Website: macys
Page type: billing-address
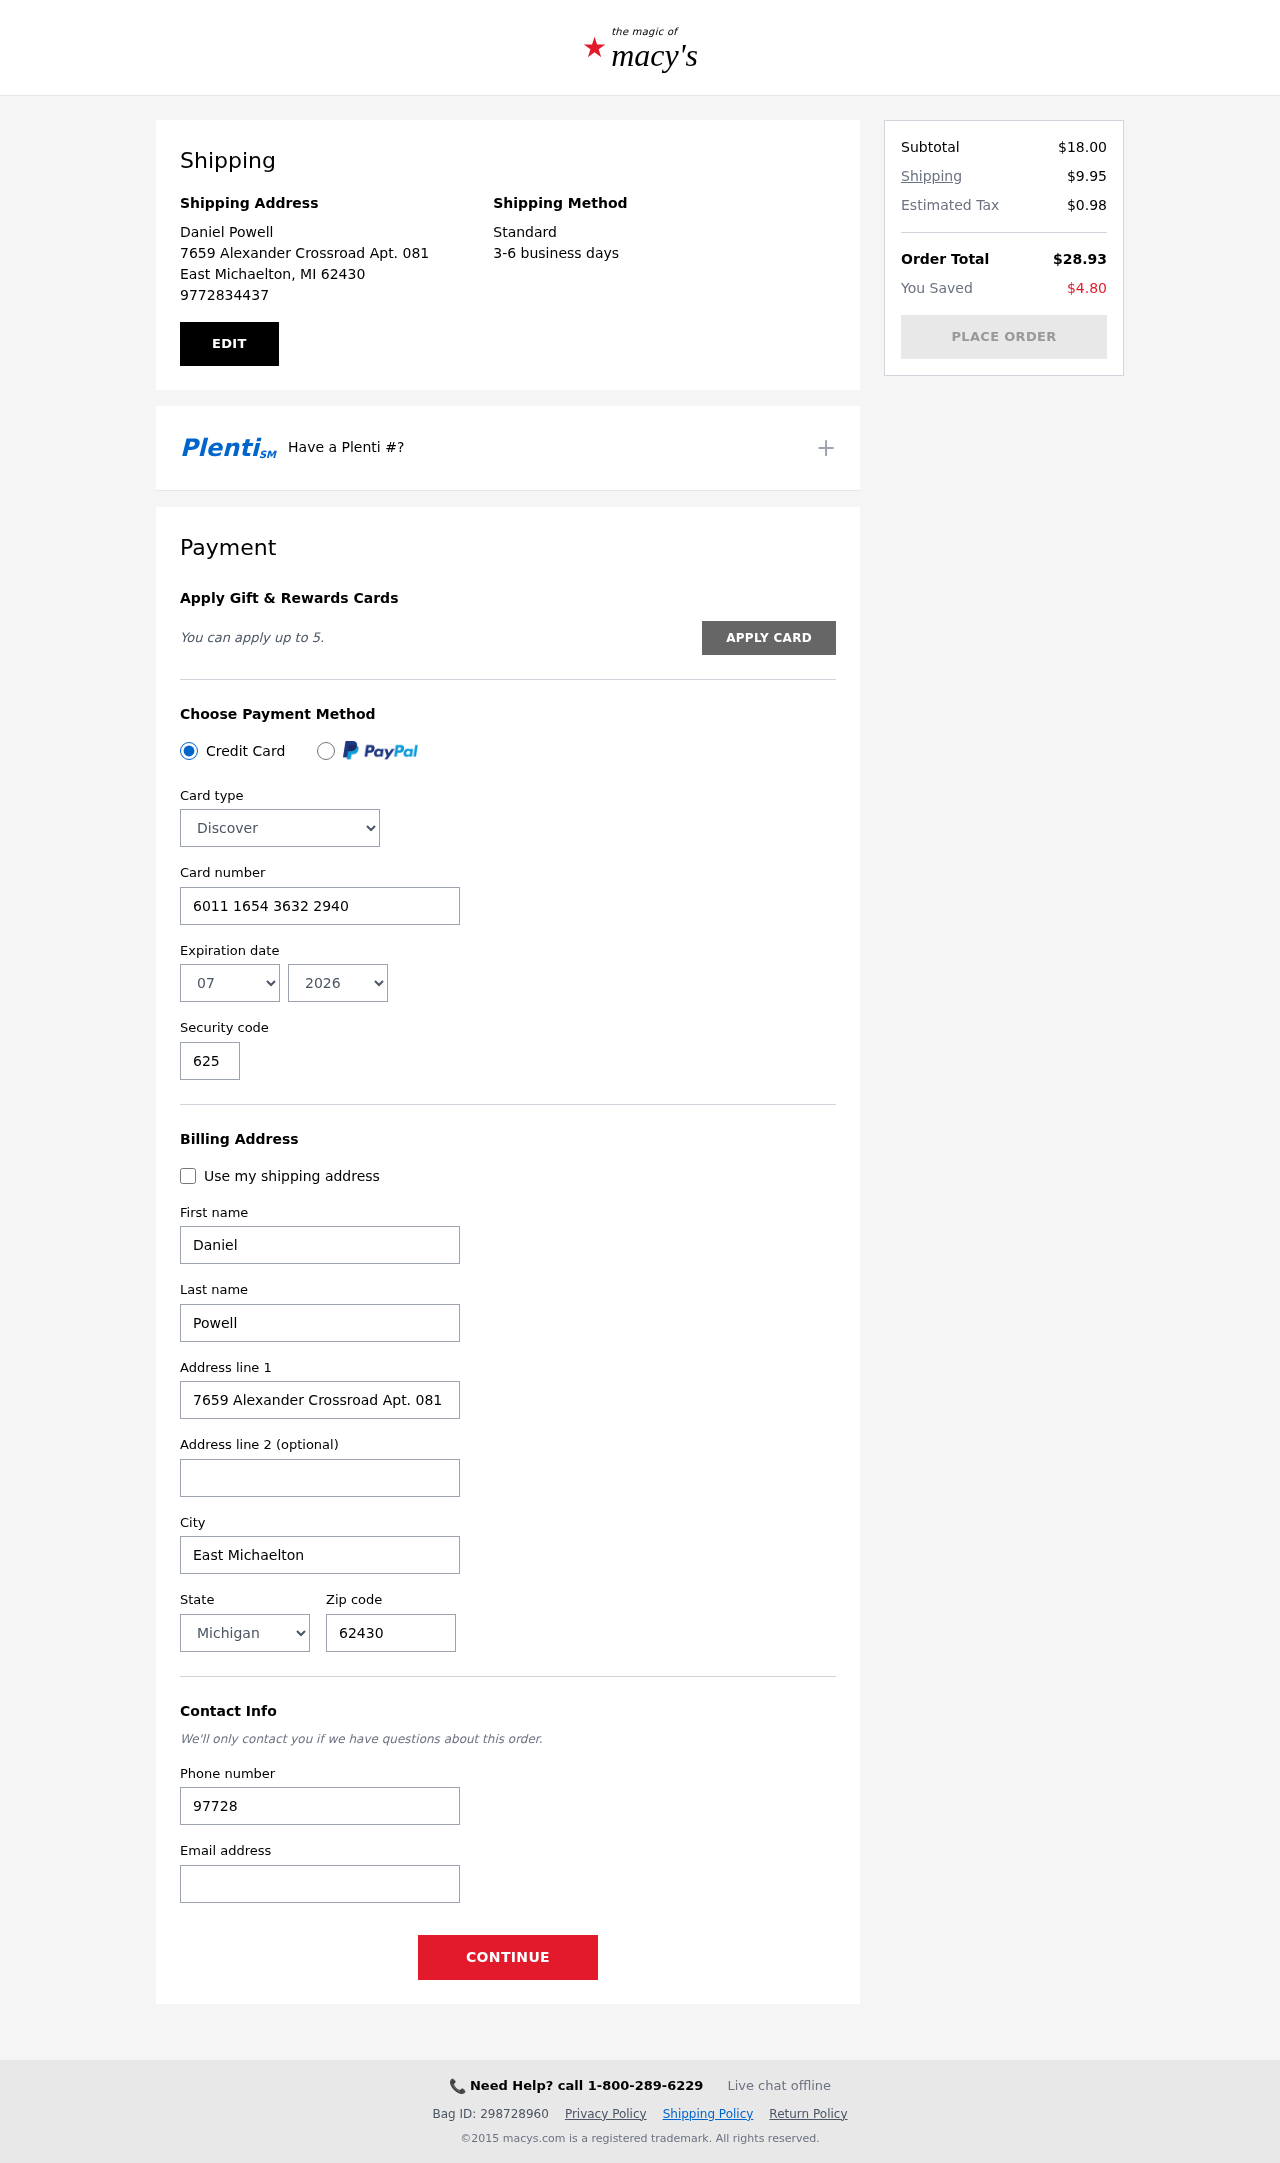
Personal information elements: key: PII_CARD_CVV
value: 625
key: PII_CARD_EXPIRY_MONTH
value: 07
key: PII_CARD_EXPIRY_YEAR
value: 26
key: PII_CARD_NUMBER
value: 6011 1654 3632 2940
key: PII_CARD_TYPE
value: Discover
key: PII_CITY
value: East Michaelton
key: PII_CITY_STATE_ZIP
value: East Michaelton, MI 62430
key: PII_EMAIL
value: danielpowell@gmail.com
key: PII_FIRSTNAME
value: Daniel
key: PII_FULLNAME
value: Daniel Powell
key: PII_LASTNAME
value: Powell
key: PII_PHONE
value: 9772834437
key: PII_POSTCODE
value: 62430
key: PII_STATE
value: Michigan
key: PII_STREET
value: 7659 Alexander Crossroad Apt. 081
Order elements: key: ORDER_SUBTOTAL
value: $18.00
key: ORDER_SHIPPING_COST
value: $9.95
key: ORDER_TAX
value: $0.98
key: ORDER_TOTAL
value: $28.93
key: ORDER_SAVINGS
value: $4.80